Interaction volume radius: 10 \u00c5
Interaction volume height: 10 \u00c5
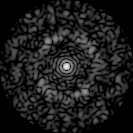
Disorder parameter: 0.7722